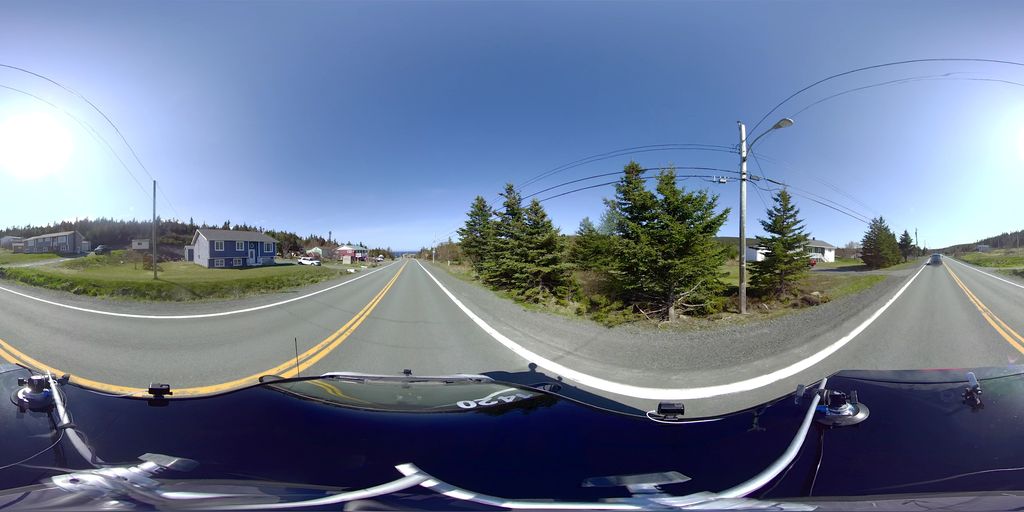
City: st_johns